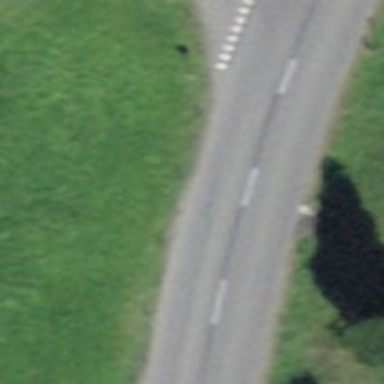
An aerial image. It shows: Tertiary road with asphalt surface.